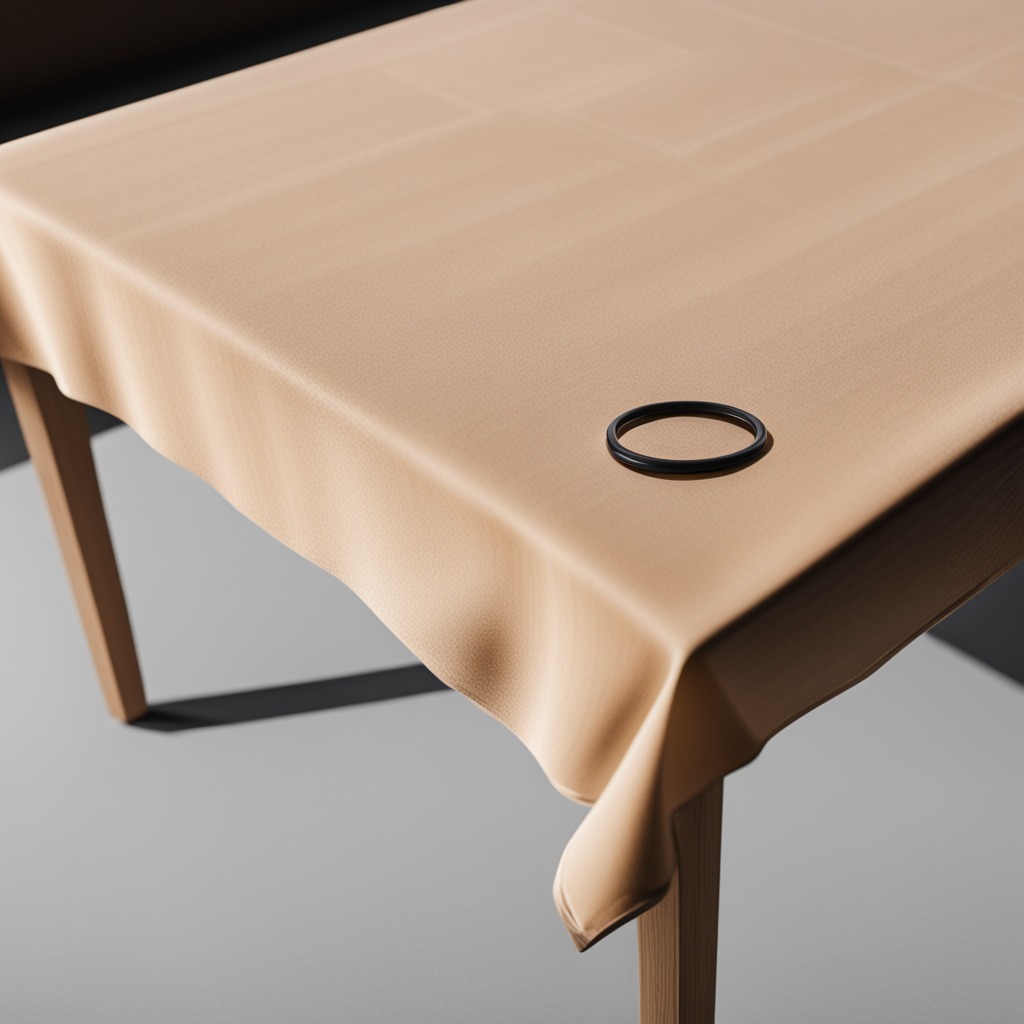
A rubber O-ring is lying on the wooden table.